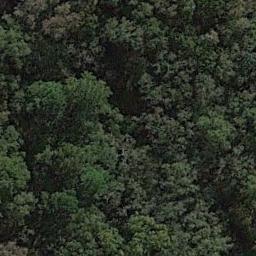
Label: forest